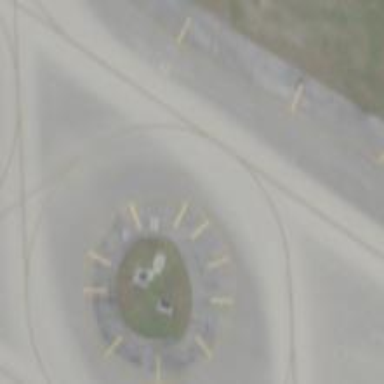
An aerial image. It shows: View of taxiway at the airport.